五年级 · 立体几何学
计算下面图形的表面积。（单位：厘米）

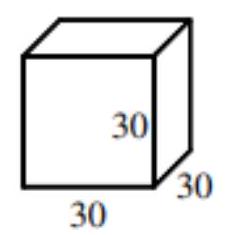
答案: 解5400 平方厘米

【分析】已知正方体的棱长，可根据“正方体的表面积 $=$ 棱长 $\times$ 棱长 $\times 6$ ”求出这个正方体的表面积。

【详解】 $30 \times 30 \times 6$

$=900 \times 6$

$=5400$ (平方厘米)